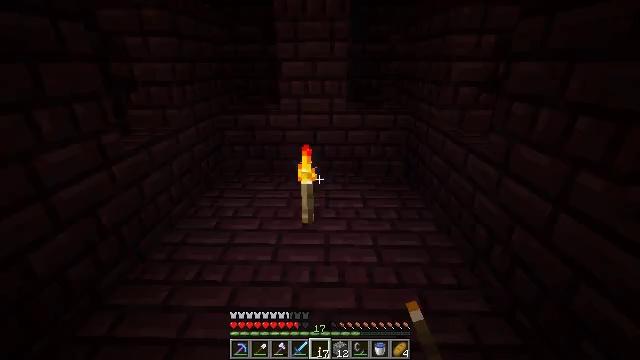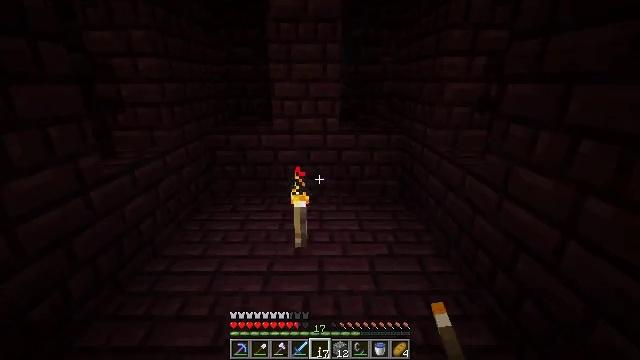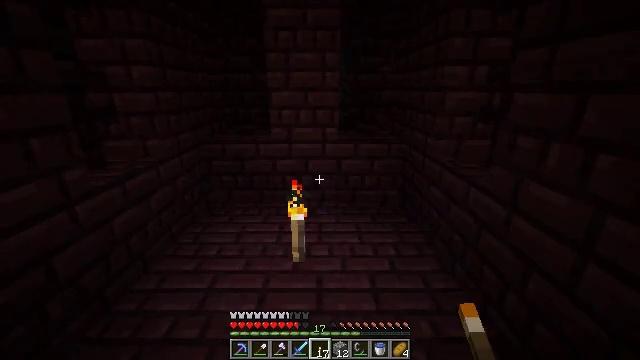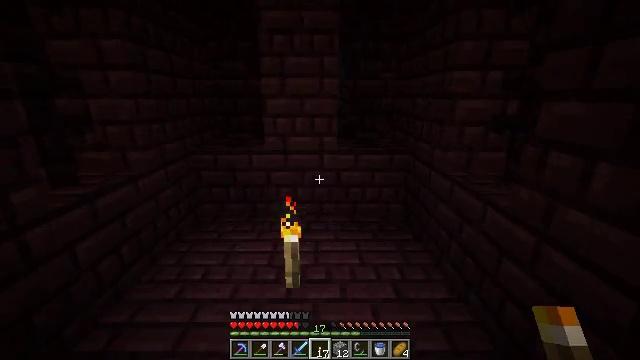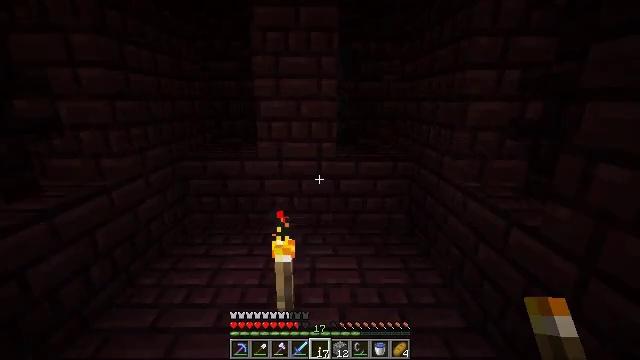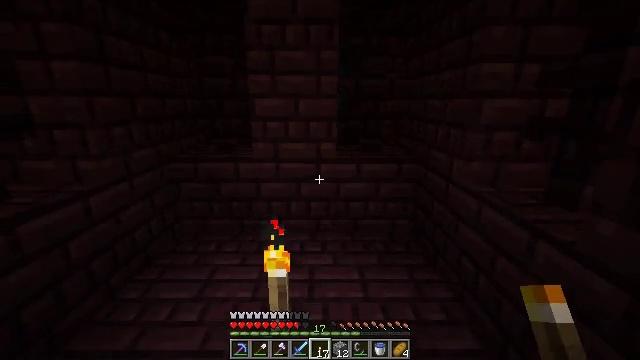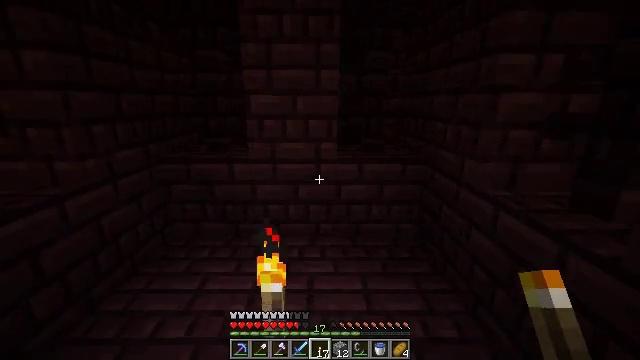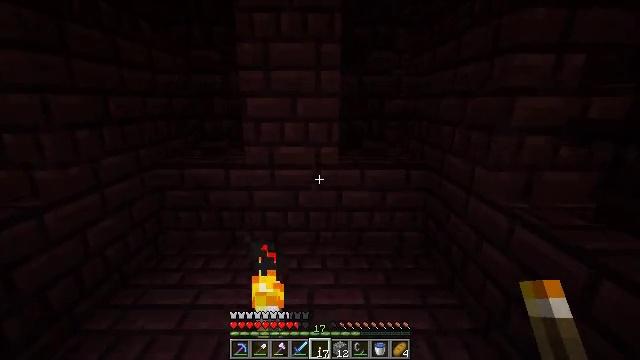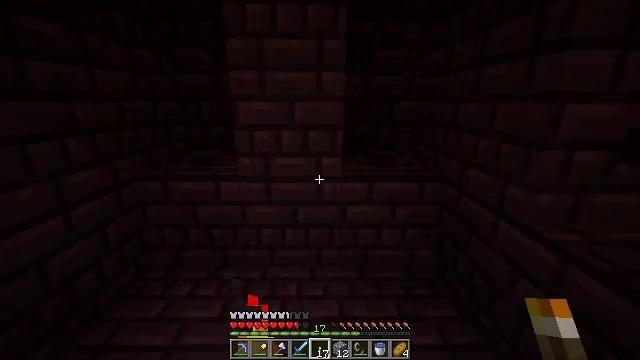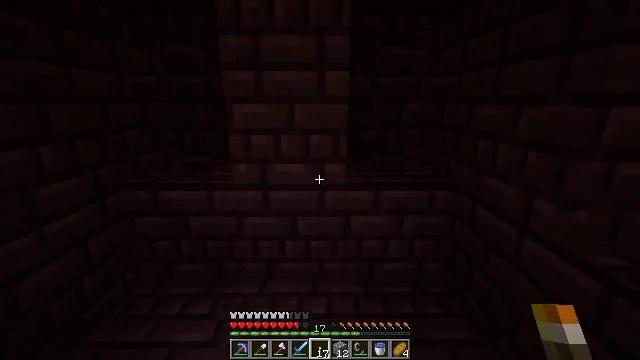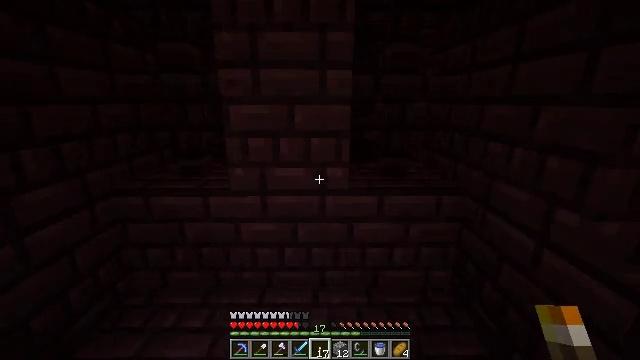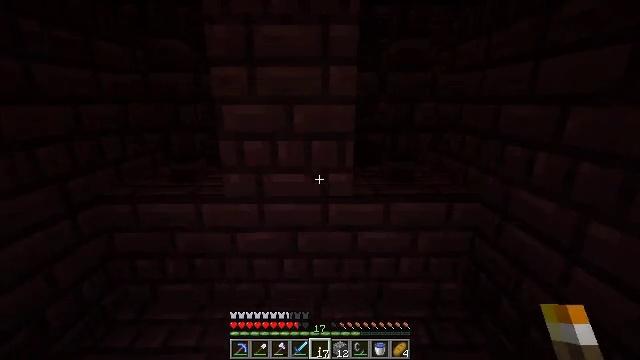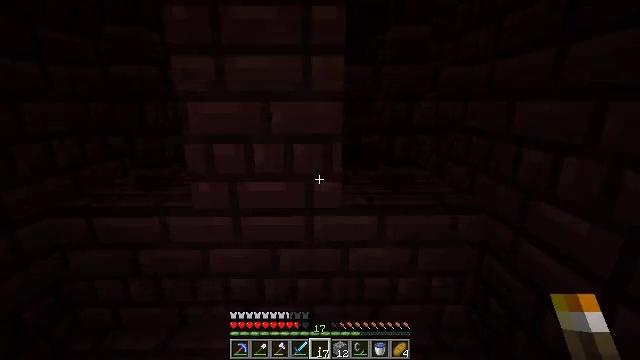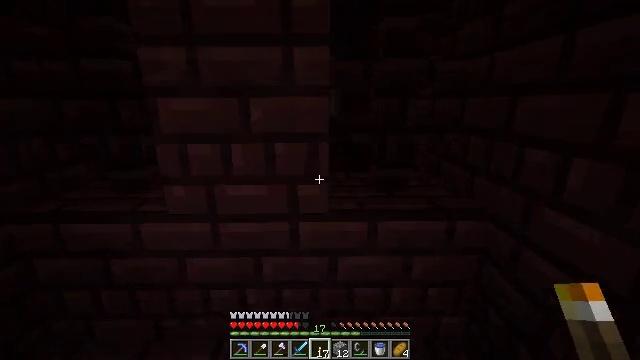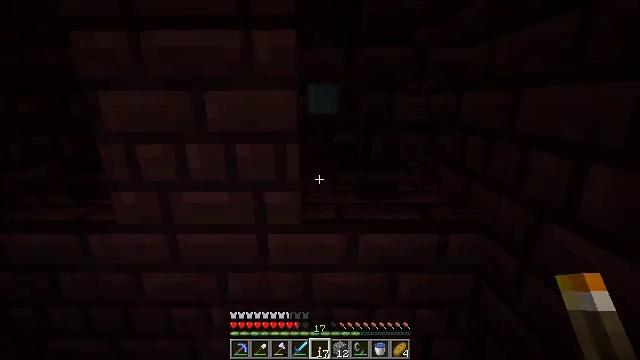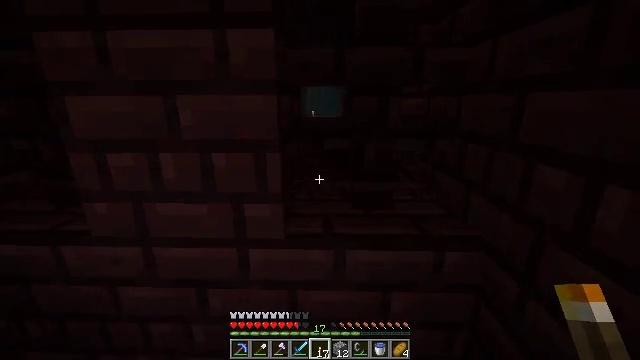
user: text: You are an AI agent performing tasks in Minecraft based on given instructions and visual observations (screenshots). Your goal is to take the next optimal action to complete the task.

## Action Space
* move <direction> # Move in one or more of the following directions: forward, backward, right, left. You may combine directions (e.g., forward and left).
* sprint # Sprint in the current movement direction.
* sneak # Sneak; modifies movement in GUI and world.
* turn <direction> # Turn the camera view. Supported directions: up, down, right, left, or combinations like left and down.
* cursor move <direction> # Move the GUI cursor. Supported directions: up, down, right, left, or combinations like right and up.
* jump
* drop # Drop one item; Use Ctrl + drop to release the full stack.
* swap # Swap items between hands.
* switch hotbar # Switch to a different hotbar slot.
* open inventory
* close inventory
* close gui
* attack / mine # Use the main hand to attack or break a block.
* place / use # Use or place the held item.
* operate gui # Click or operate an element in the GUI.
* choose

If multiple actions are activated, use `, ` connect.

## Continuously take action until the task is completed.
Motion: motion action
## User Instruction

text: Harvest nether bricks from a structure.
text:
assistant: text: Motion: move forward, turn right and up
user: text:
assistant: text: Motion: move forward, turn up
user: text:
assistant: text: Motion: move forward, turn up
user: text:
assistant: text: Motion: move forward
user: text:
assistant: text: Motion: move forward
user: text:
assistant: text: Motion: move forward
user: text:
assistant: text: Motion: move forward
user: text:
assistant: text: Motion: move forward
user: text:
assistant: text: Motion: move forward
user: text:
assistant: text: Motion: move forward
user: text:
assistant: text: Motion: move forward and move right
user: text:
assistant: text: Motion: move forward and move right
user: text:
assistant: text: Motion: move forward and move right
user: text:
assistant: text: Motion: move forward and move right, turn left
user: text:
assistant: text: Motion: move forward and move right, turn left
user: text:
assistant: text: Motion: move forward and move right, turn left
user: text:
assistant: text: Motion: move forward and move right, turn left
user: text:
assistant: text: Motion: turn left
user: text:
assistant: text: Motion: turn left and up
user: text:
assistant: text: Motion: turn left
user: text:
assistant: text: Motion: turn left
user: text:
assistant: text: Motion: no_op
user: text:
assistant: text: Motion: no_op
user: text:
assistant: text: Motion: no_op
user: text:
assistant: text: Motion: no_op
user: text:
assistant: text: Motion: move left
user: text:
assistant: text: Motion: move left
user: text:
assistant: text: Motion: move left
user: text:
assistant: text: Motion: move left
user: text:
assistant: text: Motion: move left